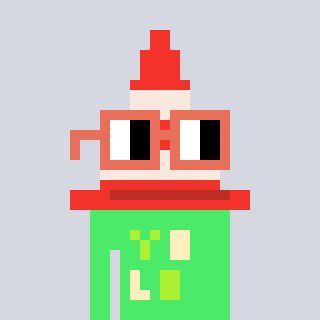
a pixel art character with square orange glasses, a cone-shaped head and a teal-colored body on a cool background